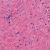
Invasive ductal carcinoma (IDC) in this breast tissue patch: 0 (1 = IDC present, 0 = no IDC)